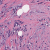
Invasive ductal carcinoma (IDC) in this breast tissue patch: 1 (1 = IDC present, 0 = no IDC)